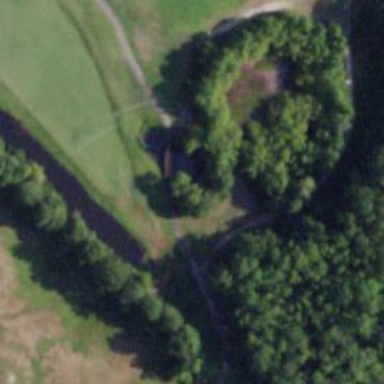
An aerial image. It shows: Picturesque scene of golf course with lateral water hazard.